Aerial crown-view tile of a tropical tree (Barro Colorado Island, Panama), acquired 20250124:
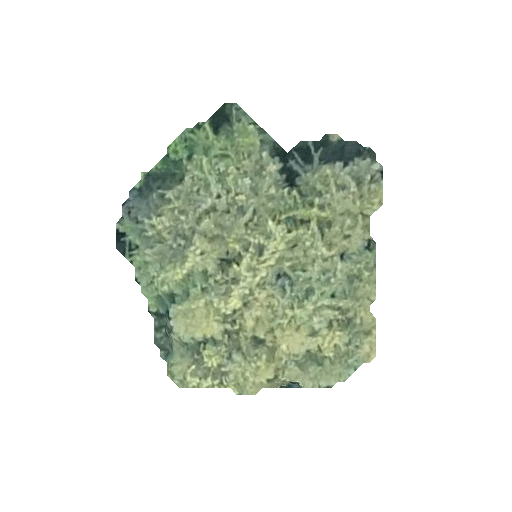
Species: Jacaranda copaia
GBIF accepted scientific name: Jacaranda copaia
Crown area: 86.559 m²